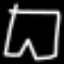
Label: pants